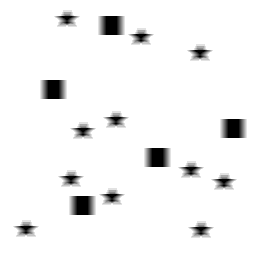
Squares: 5
Triangles: 0
Stars: 11
Total shapes: 16